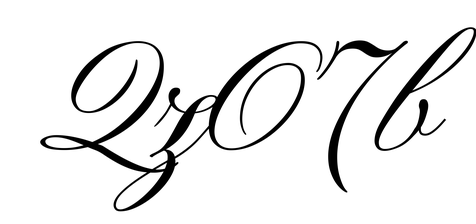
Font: PinyonScript-Regular